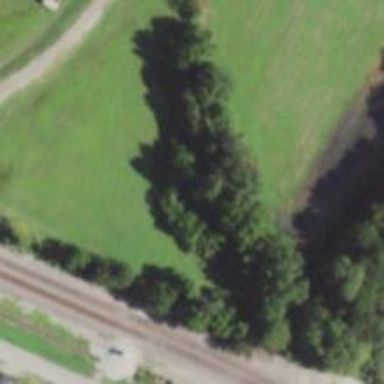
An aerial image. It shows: Abandoned railway.